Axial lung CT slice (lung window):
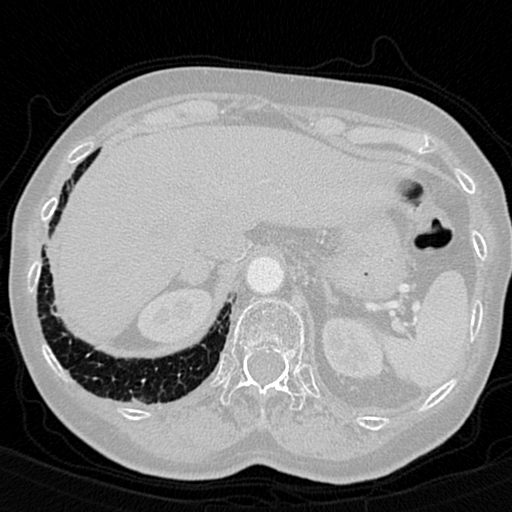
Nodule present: no